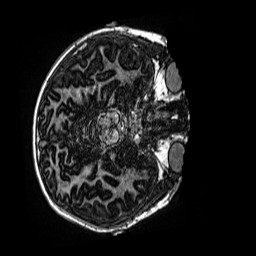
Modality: MP2RAGE
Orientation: axial
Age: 10
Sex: male
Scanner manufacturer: siemens
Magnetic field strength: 3 T
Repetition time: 4 s
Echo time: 0.00299 s